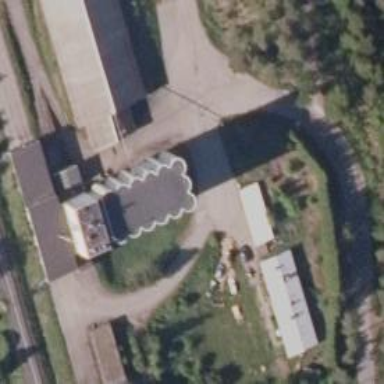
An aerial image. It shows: Mast tower used for communication.